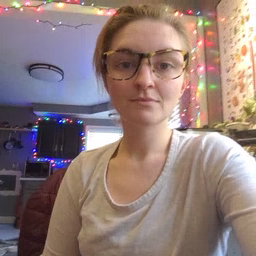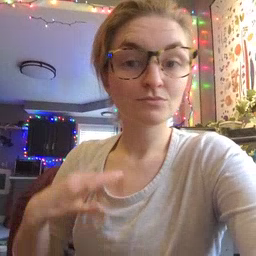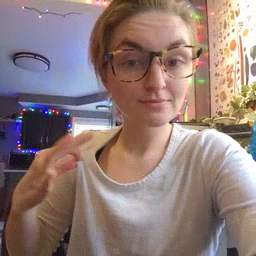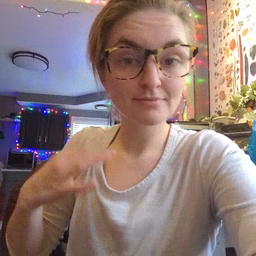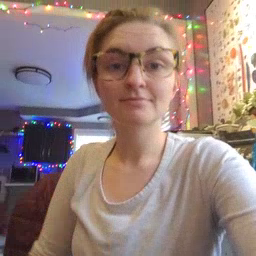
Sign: shirt